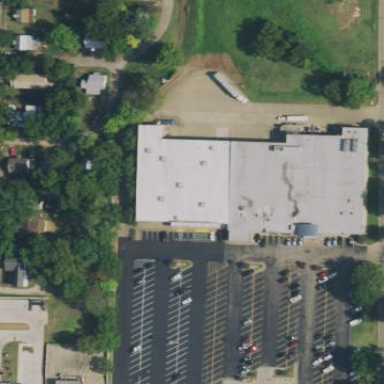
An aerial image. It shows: Building.